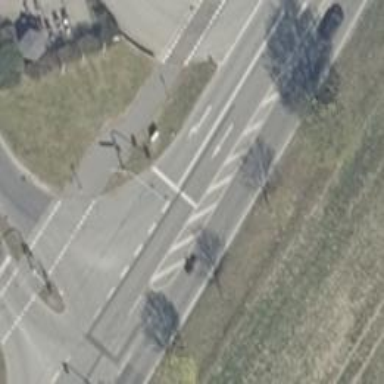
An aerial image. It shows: Road with traffic signals for signaling.